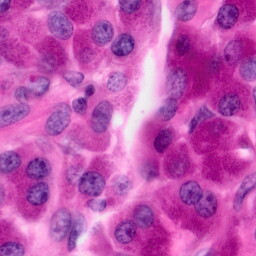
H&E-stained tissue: Pancreatic